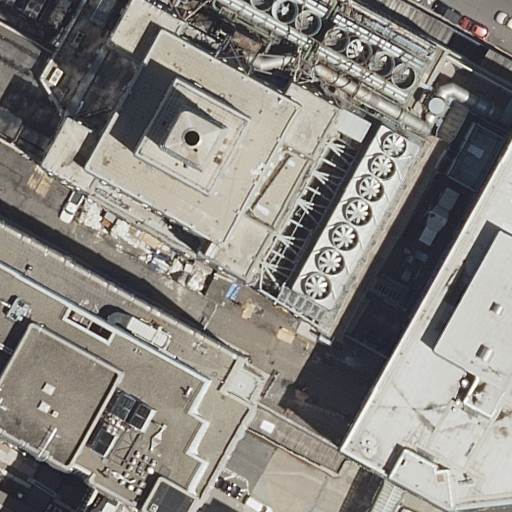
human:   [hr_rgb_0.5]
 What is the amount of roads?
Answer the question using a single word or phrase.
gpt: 4

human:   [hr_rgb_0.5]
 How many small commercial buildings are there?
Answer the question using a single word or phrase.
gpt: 0

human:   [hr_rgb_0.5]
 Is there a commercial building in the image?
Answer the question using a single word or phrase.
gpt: no

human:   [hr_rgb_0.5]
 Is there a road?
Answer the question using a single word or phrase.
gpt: yes

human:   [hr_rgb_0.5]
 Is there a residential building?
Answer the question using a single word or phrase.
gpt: yes

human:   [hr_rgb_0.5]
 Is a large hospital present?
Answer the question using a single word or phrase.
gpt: yes

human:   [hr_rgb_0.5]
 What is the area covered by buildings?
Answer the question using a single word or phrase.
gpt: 9765m2

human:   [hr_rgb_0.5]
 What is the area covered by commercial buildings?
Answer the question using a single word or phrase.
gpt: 0m2

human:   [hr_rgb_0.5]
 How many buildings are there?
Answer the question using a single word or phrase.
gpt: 3

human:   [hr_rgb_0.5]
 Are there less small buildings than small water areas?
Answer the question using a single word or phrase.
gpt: no

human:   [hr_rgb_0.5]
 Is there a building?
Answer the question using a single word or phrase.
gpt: yes

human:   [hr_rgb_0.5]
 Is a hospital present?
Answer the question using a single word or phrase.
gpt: yes

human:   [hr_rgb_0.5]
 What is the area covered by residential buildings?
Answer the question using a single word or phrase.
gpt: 9765m2

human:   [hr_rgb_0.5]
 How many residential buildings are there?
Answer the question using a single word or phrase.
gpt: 3

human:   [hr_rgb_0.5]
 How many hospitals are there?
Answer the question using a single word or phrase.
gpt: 1

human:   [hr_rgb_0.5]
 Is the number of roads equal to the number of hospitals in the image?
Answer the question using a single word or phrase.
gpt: no

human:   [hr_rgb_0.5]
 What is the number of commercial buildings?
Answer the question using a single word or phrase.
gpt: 0

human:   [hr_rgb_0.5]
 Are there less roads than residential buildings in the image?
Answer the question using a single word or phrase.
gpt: no

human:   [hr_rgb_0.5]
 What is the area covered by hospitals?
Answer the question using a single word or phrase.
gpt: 1172m2

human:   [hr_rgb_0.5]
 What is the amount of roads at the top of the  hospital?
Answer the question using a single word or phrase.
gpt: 1

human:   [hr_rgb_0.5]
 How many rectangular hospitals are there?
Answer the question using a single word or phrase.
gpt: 1

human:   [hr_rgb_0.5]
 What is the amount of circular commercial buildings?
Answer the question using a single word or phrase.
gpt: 0

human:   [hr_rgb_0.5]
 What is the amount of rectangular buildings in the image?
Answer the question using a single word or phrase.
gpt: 1

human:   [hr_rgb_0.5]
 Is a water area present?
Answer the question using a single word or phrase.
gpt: no

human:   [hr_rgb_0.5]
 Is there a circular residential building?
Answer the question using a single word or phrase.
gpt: no

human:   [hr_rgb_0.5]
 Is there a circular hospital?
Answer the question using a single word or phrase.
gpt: no

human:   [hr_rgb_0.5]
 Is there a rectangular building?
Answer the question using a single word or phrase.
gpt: yes

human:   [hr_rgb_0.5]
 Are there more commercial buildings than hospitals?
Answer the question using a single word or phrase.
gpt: no

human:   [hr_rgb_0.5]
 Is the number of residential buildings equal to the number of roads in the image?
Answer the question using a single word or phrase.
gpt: no

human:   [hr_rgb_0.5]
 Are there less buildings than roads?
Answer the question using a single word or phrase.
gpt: yes

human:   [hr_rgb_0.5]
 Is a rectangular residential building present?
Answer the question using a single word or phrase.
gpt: yes

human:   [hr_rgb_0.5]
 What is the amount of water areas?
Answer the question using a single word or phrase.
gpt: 0

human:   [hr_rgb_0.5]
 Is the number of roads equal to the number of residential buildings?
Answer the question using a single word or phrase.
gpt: no

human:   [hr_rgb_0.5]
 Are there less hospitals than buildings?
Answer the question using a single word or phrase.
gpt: yes

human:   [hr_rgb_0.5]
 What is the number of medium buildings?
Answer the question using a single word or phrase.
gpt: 0

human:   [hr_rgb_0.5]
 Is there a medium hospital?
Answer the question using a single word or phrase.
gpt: no

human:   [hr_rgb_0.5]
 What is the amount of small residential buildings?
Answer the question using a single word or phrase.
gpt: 0

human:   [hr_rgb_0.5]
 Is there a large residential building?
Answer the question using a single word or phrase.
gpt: yes

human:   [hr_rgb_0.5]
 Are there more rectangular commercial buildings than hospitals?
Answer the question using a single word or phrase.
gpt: no

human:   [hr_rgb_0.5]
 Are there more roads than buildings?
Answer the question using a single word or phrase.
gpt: yes

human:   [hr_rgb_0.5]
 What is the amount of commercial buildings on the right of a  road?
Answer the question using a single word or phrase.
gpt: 0

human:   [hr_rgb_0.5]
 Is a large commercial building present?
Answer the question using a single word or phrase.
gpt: no

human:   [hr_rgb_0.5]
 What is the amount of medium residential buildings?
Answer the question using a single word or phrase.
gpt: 0

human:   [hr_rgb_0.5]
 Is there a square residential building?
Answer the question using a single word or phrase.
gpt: no

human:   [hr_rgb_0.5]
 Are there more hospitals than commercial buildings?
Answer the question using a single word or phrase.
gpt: yes

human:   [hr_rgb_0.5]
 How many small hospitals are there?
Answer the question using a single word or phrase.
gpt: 0

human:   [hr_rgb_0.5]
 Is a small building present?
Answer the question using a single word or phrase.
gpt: no

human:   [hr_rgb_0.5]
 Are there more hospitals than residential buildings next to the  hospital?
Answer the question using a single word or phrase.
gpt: no

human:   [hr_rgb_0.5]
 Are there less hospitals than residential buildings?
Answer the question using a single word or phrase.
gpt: yes

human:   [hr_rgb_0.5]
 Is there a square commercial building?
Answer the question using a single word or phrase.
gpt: no

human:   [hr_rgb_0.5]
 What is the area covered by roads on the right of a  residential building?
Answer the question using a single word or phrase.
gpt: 0m2

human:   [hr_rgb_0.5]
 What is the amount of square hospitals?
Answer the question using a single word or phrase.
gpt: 0

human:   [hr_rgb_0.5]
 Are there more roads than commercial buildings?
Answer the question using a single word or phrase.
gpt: yes

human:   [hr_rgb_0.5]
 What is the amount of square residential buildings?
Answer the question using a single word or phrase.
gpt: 0

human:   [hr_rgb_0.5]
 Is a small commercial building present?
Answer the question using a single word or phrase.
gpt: no

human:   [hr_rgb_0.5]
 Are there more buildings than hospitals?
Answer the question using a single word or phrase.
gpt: yes

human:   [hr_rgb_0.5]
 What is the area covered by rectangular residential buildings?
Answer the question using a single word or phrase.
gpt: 1360m2

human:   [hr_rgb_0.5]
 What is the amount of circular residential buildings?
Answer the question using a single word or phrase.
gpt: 0

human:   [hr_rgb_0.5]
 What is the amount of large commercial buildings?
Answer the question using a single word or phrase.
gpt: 0

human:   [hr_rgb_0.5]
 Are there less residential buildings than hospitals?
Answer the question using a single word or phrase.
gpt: no

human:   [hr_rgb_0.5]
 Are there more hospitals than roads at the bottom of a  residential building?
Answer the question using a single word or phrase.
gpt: no

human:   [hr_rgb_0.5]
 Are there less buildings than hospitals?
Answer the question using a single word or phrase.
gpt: no

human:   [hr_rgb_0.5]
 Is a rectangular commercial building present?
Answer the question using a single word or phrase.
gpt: no

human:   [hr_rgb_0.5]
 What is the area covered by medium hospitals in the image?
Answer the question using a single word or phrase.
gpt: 0m2